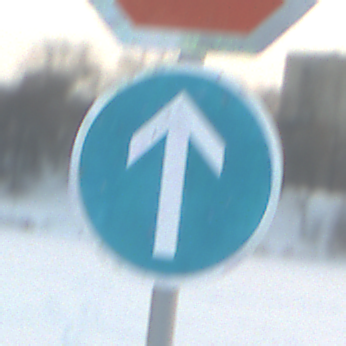
Verkehrszeichen: VorgeschriebeneFahrtrichtungGeradeaus
Zusatzzeichen oben: Stop
Umgebung: Outdoor, Nature
Tageszeit: SunriseSunset
Wetter: PartlyCloudy
Licht: Natural
Jahreszeit: NotSpecified
Kontrast: LowContrast